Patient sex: M
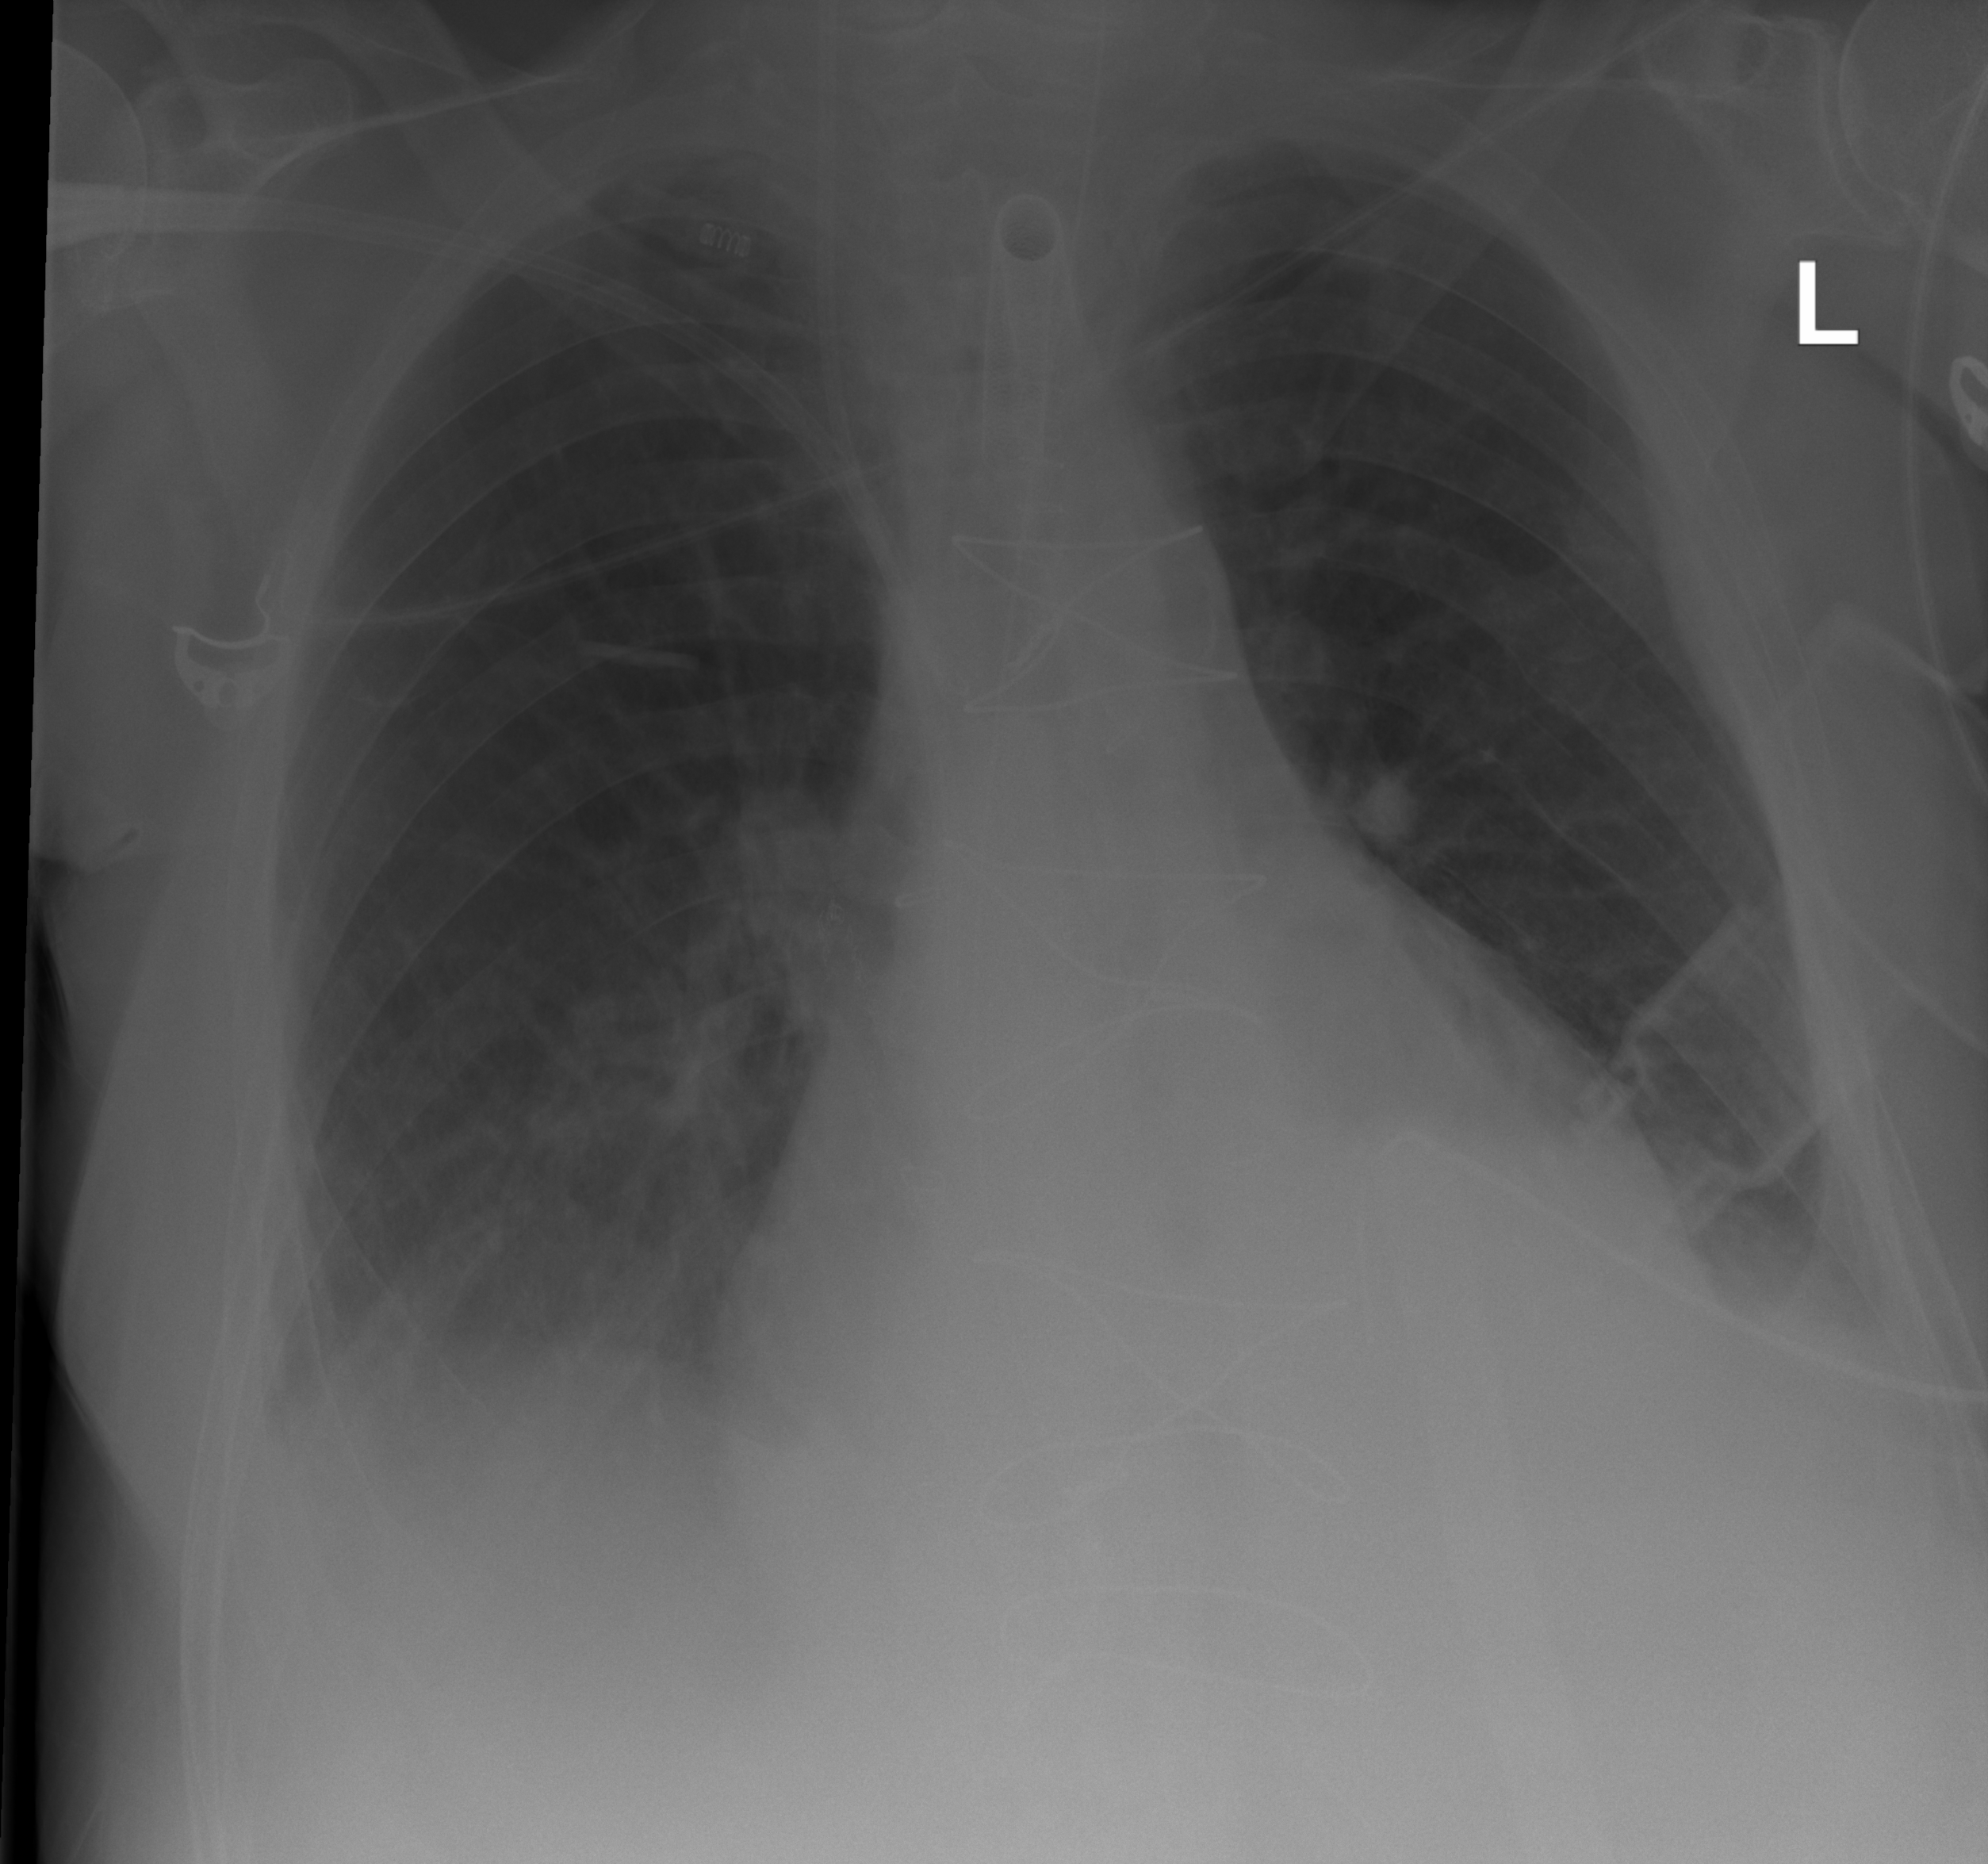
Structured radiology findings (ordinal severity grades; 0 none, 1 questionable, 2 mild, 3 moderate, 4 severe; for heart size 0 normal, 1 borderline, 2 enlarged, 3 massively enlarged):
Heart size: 2
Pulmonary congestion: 0
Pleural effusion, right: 1
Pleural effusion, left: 1
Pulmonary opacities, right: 1
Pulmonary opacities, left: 0
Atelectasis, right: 2
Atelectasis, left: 0